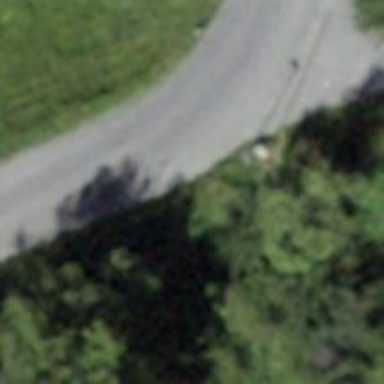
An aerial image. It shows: Unclassified road with asphalt surface.